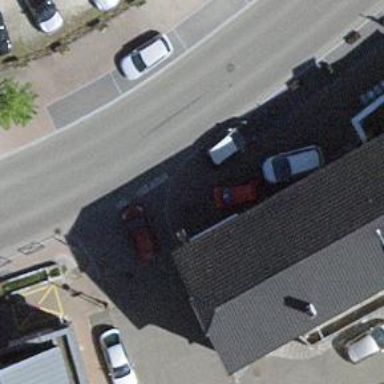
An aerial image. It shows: Car repair shop.